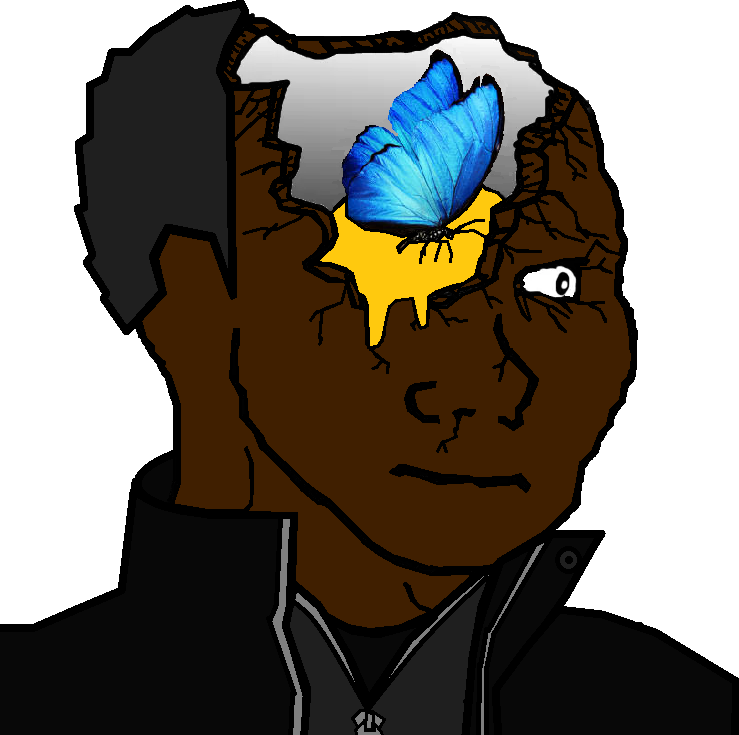
Label: 5_Blackjak